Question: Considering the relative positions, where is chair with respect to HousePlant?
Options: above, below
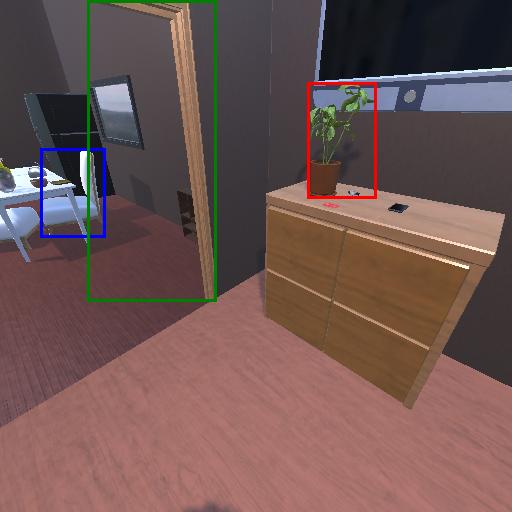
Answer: above